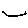
Label: line